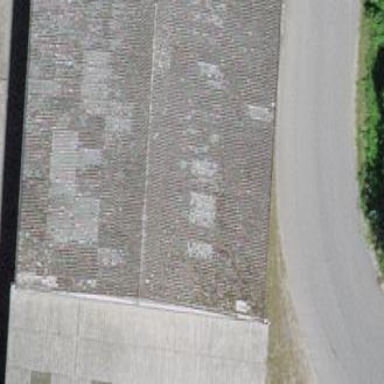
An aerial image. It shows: Group of garages.